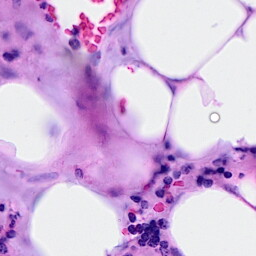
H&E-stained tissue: Breast